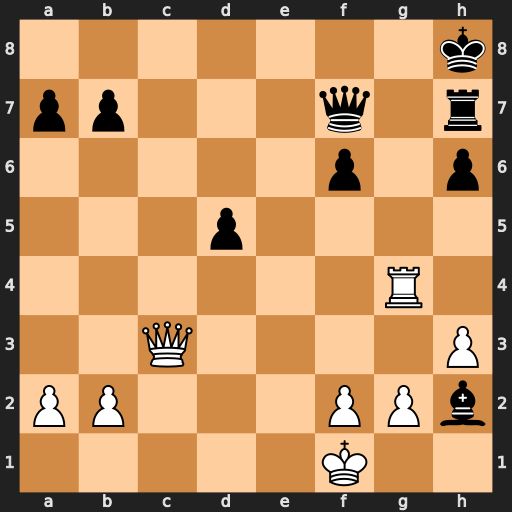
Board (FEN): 7k/pp3q1r/5p1p/3p4/6R1/2Q4P/PP3PPb/5K2
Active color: w
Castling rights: -
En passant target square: -
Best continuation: Qc8+ Qe8 Qxe8#